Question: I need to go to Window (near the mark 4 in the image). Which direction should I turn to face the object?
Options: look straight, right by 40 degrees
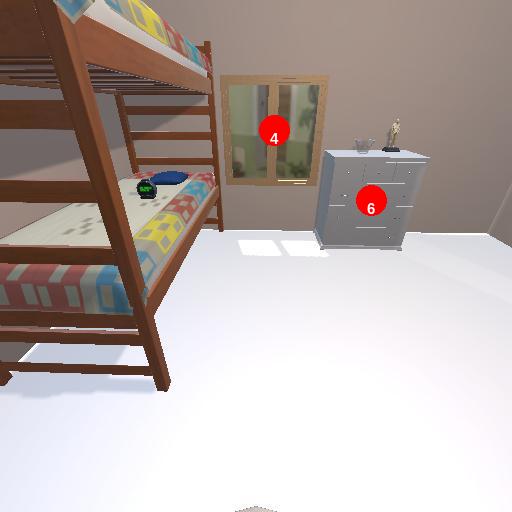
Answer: look straight